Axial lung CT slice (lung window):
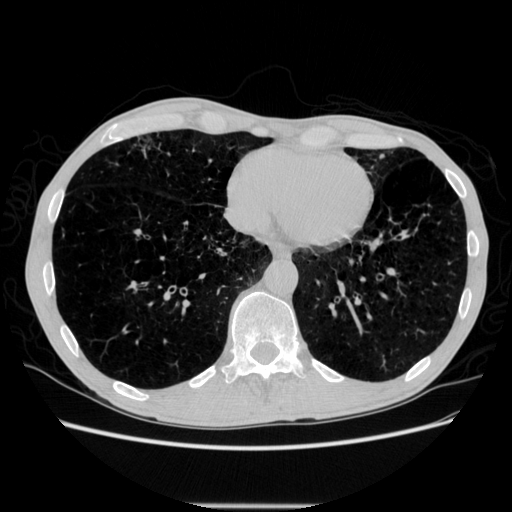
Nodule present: no